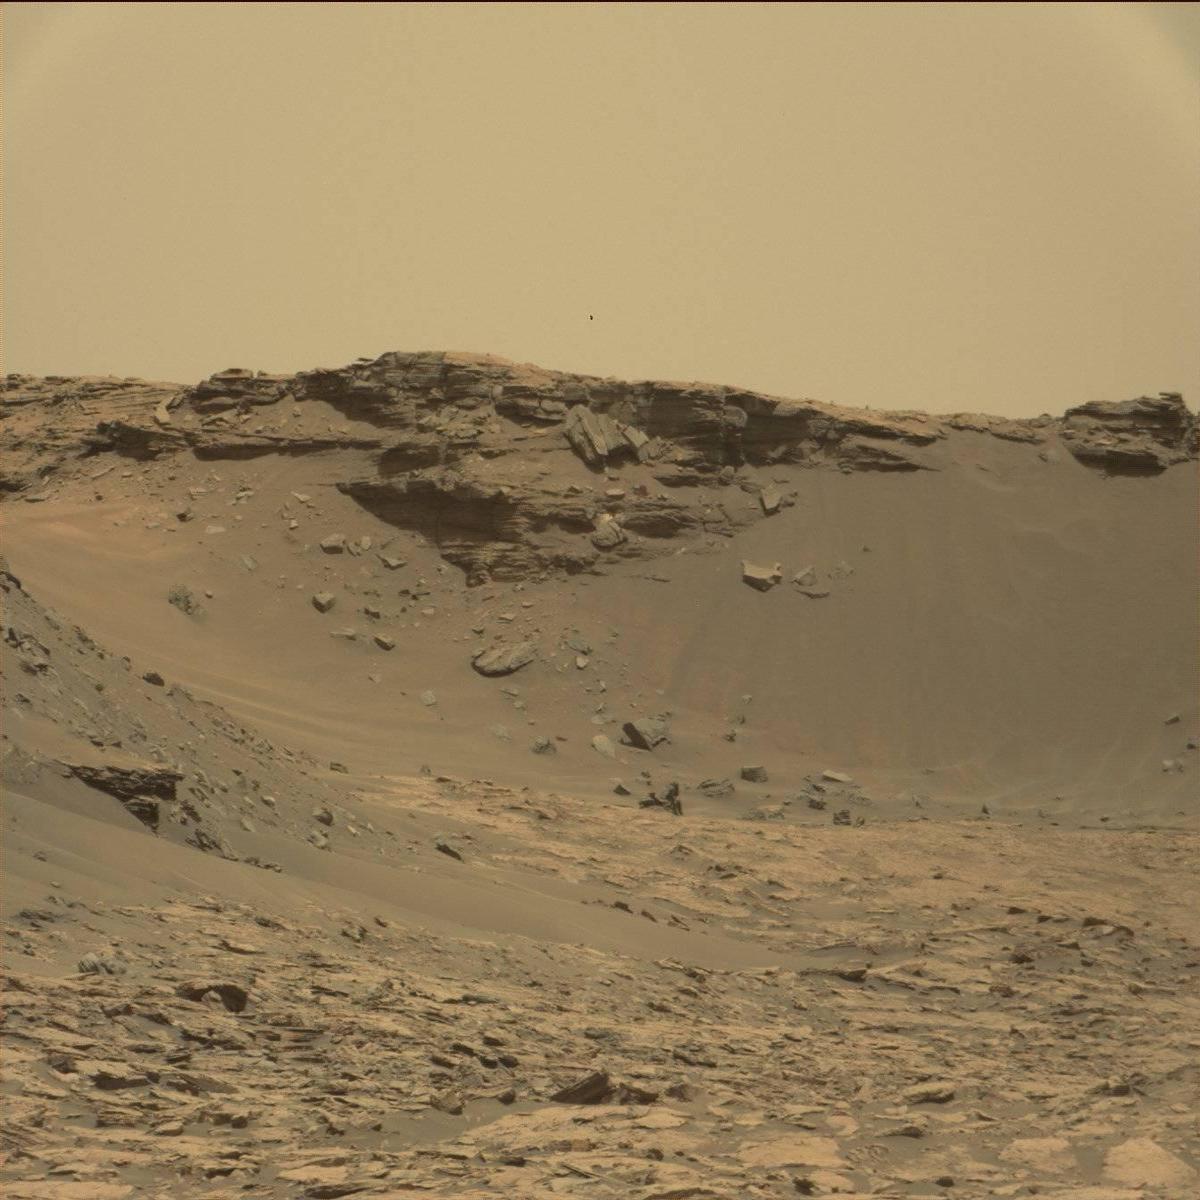
Terrain classes present: Bedrock, Sand / Soil, Sky